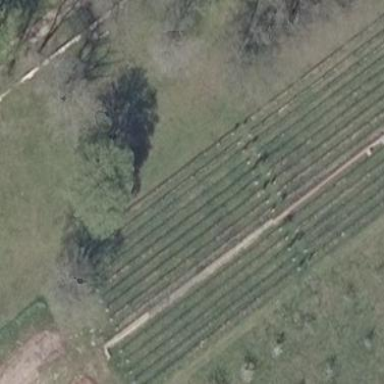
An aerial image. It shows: Vineyard.